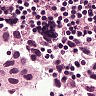
Metastatic tissue present: yes